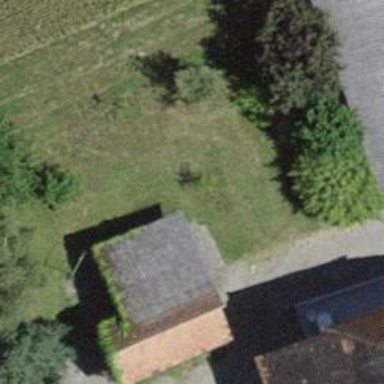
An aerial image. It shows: Shed building.